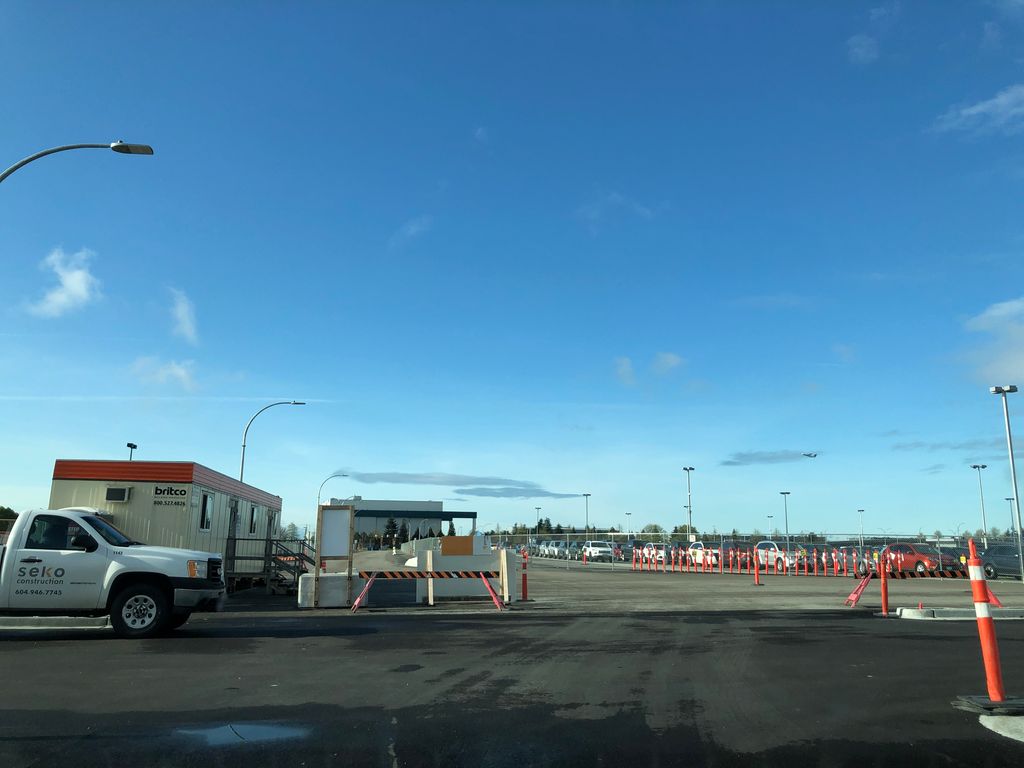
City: vancouver